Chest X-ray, PA view. Patient: 59 years old, sex F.
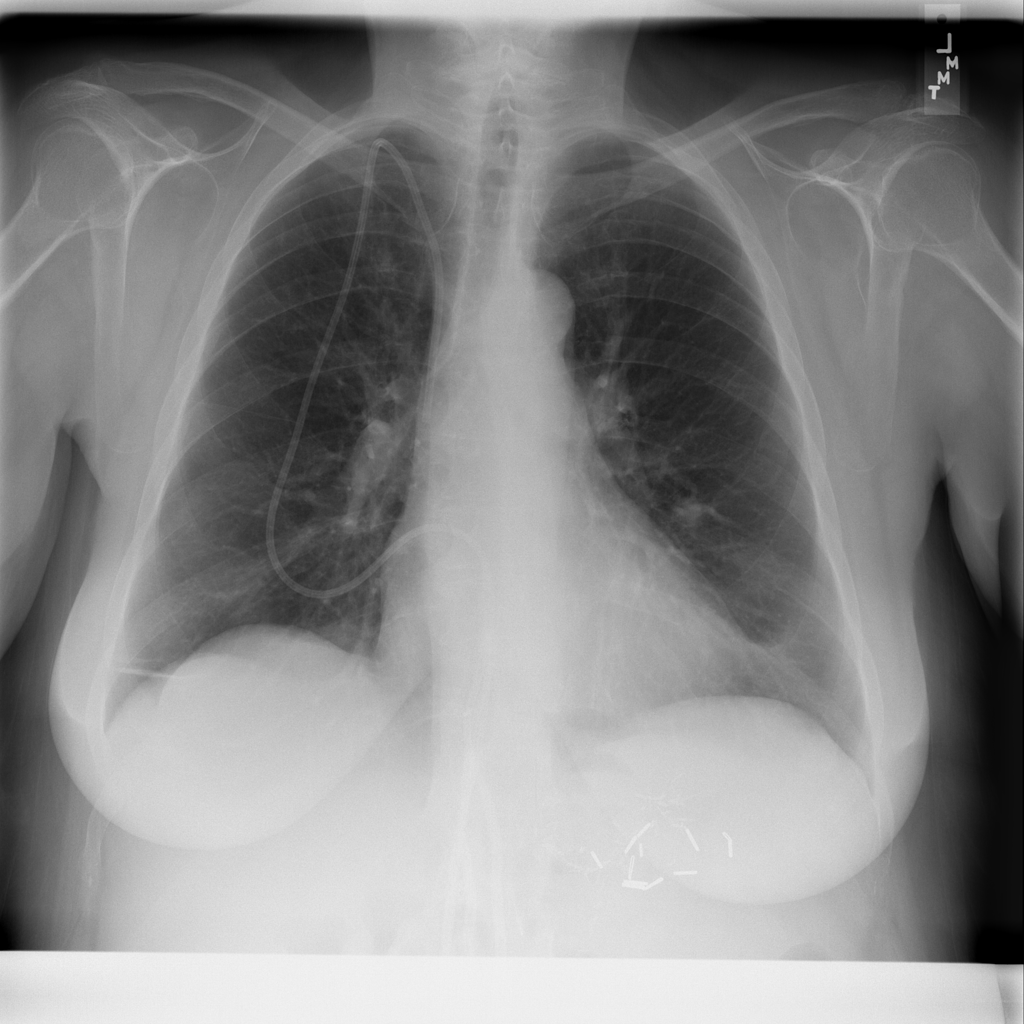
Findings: Atelectasis, Nodule